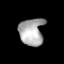
Tissue: lung
Cell type: Endothelial cells
Senescence score: 0.596
Nuclear area (px): 652
Mean DAPI intensity: 171.4